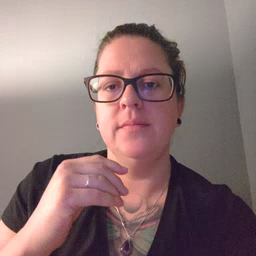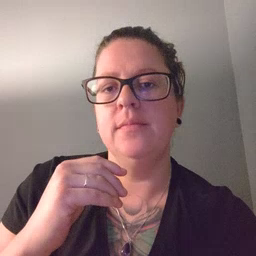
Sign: finish